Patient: sex M, age 75
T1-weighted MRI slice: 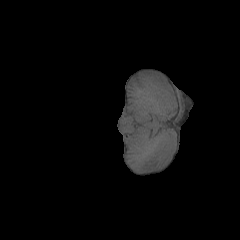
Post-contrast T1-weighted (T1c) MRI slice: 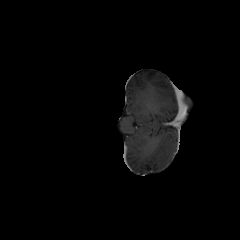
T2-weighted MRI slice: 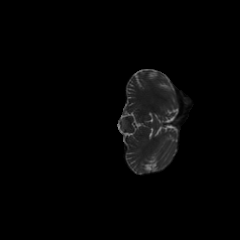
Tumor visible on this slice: no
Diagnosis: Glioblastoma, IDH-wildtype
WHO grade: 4